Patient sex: M
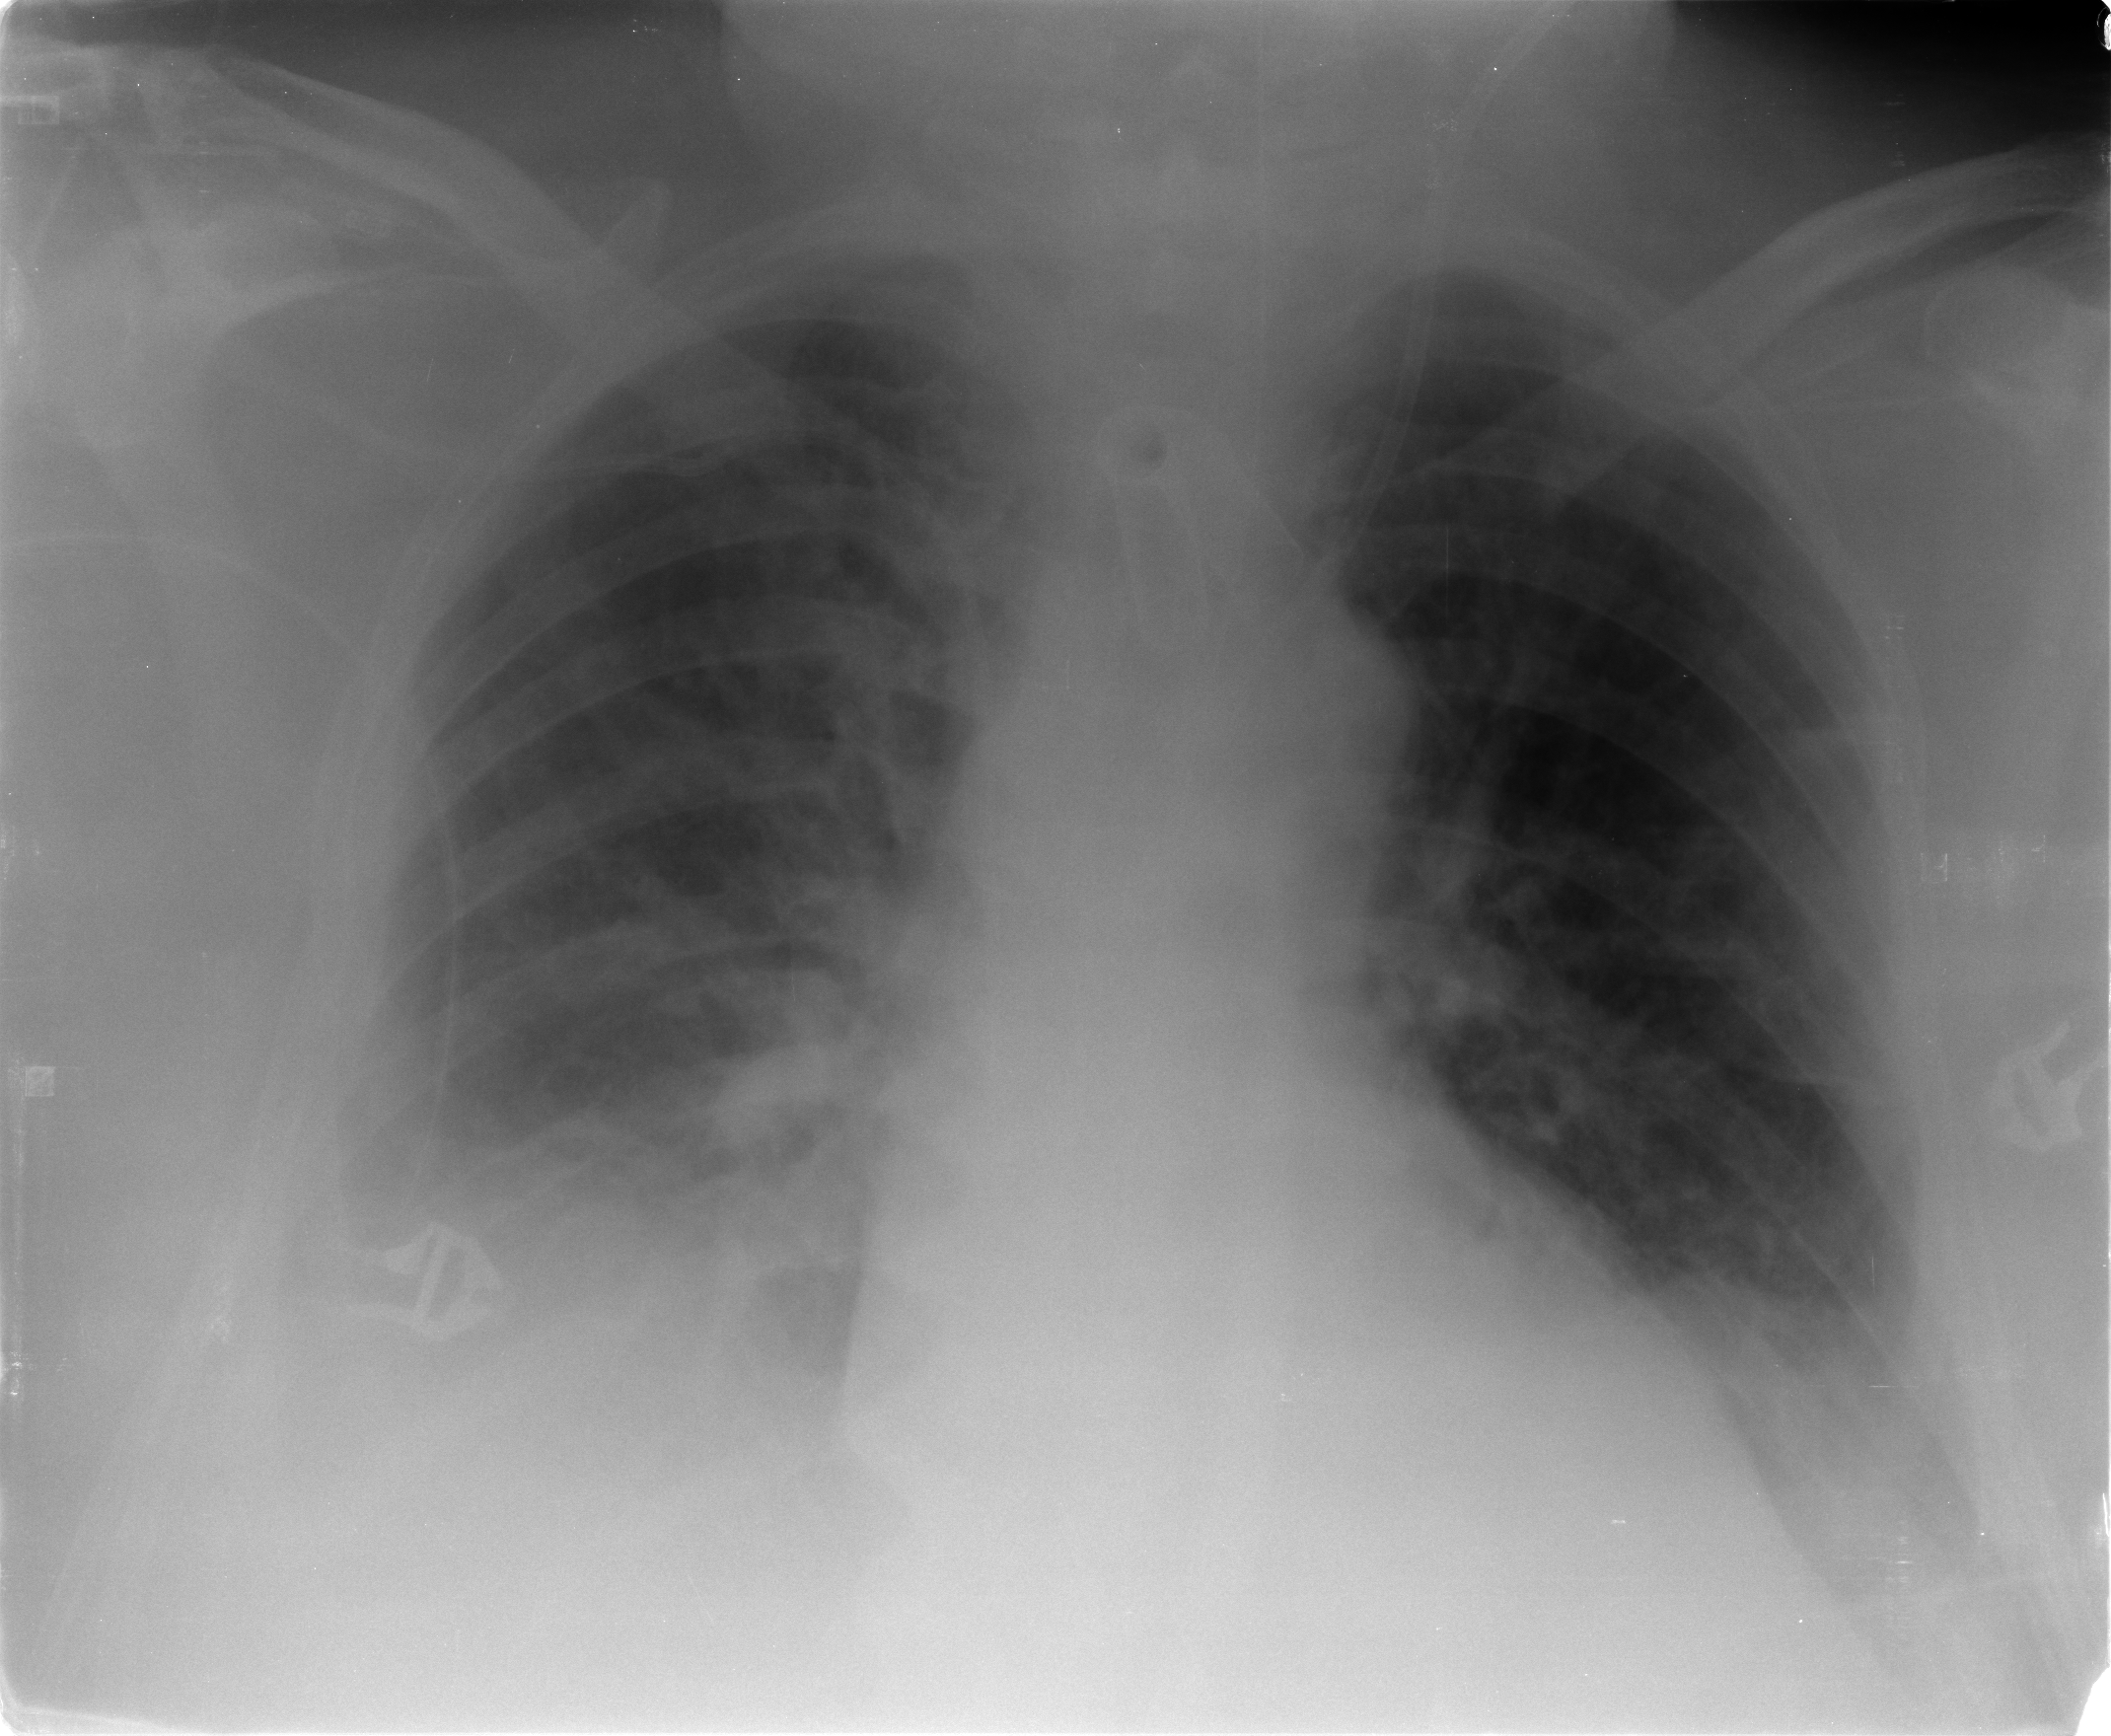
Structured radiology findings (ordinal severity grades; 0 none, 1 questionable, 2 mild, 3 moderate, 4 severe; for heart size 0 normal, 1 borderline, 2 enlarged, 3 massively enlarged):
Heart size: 0
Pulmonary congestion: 2
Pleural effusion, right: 2
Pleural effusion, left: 2
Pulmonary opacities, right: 2
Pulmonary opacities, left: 0
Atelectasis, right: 3
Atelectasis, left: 2